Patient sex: F
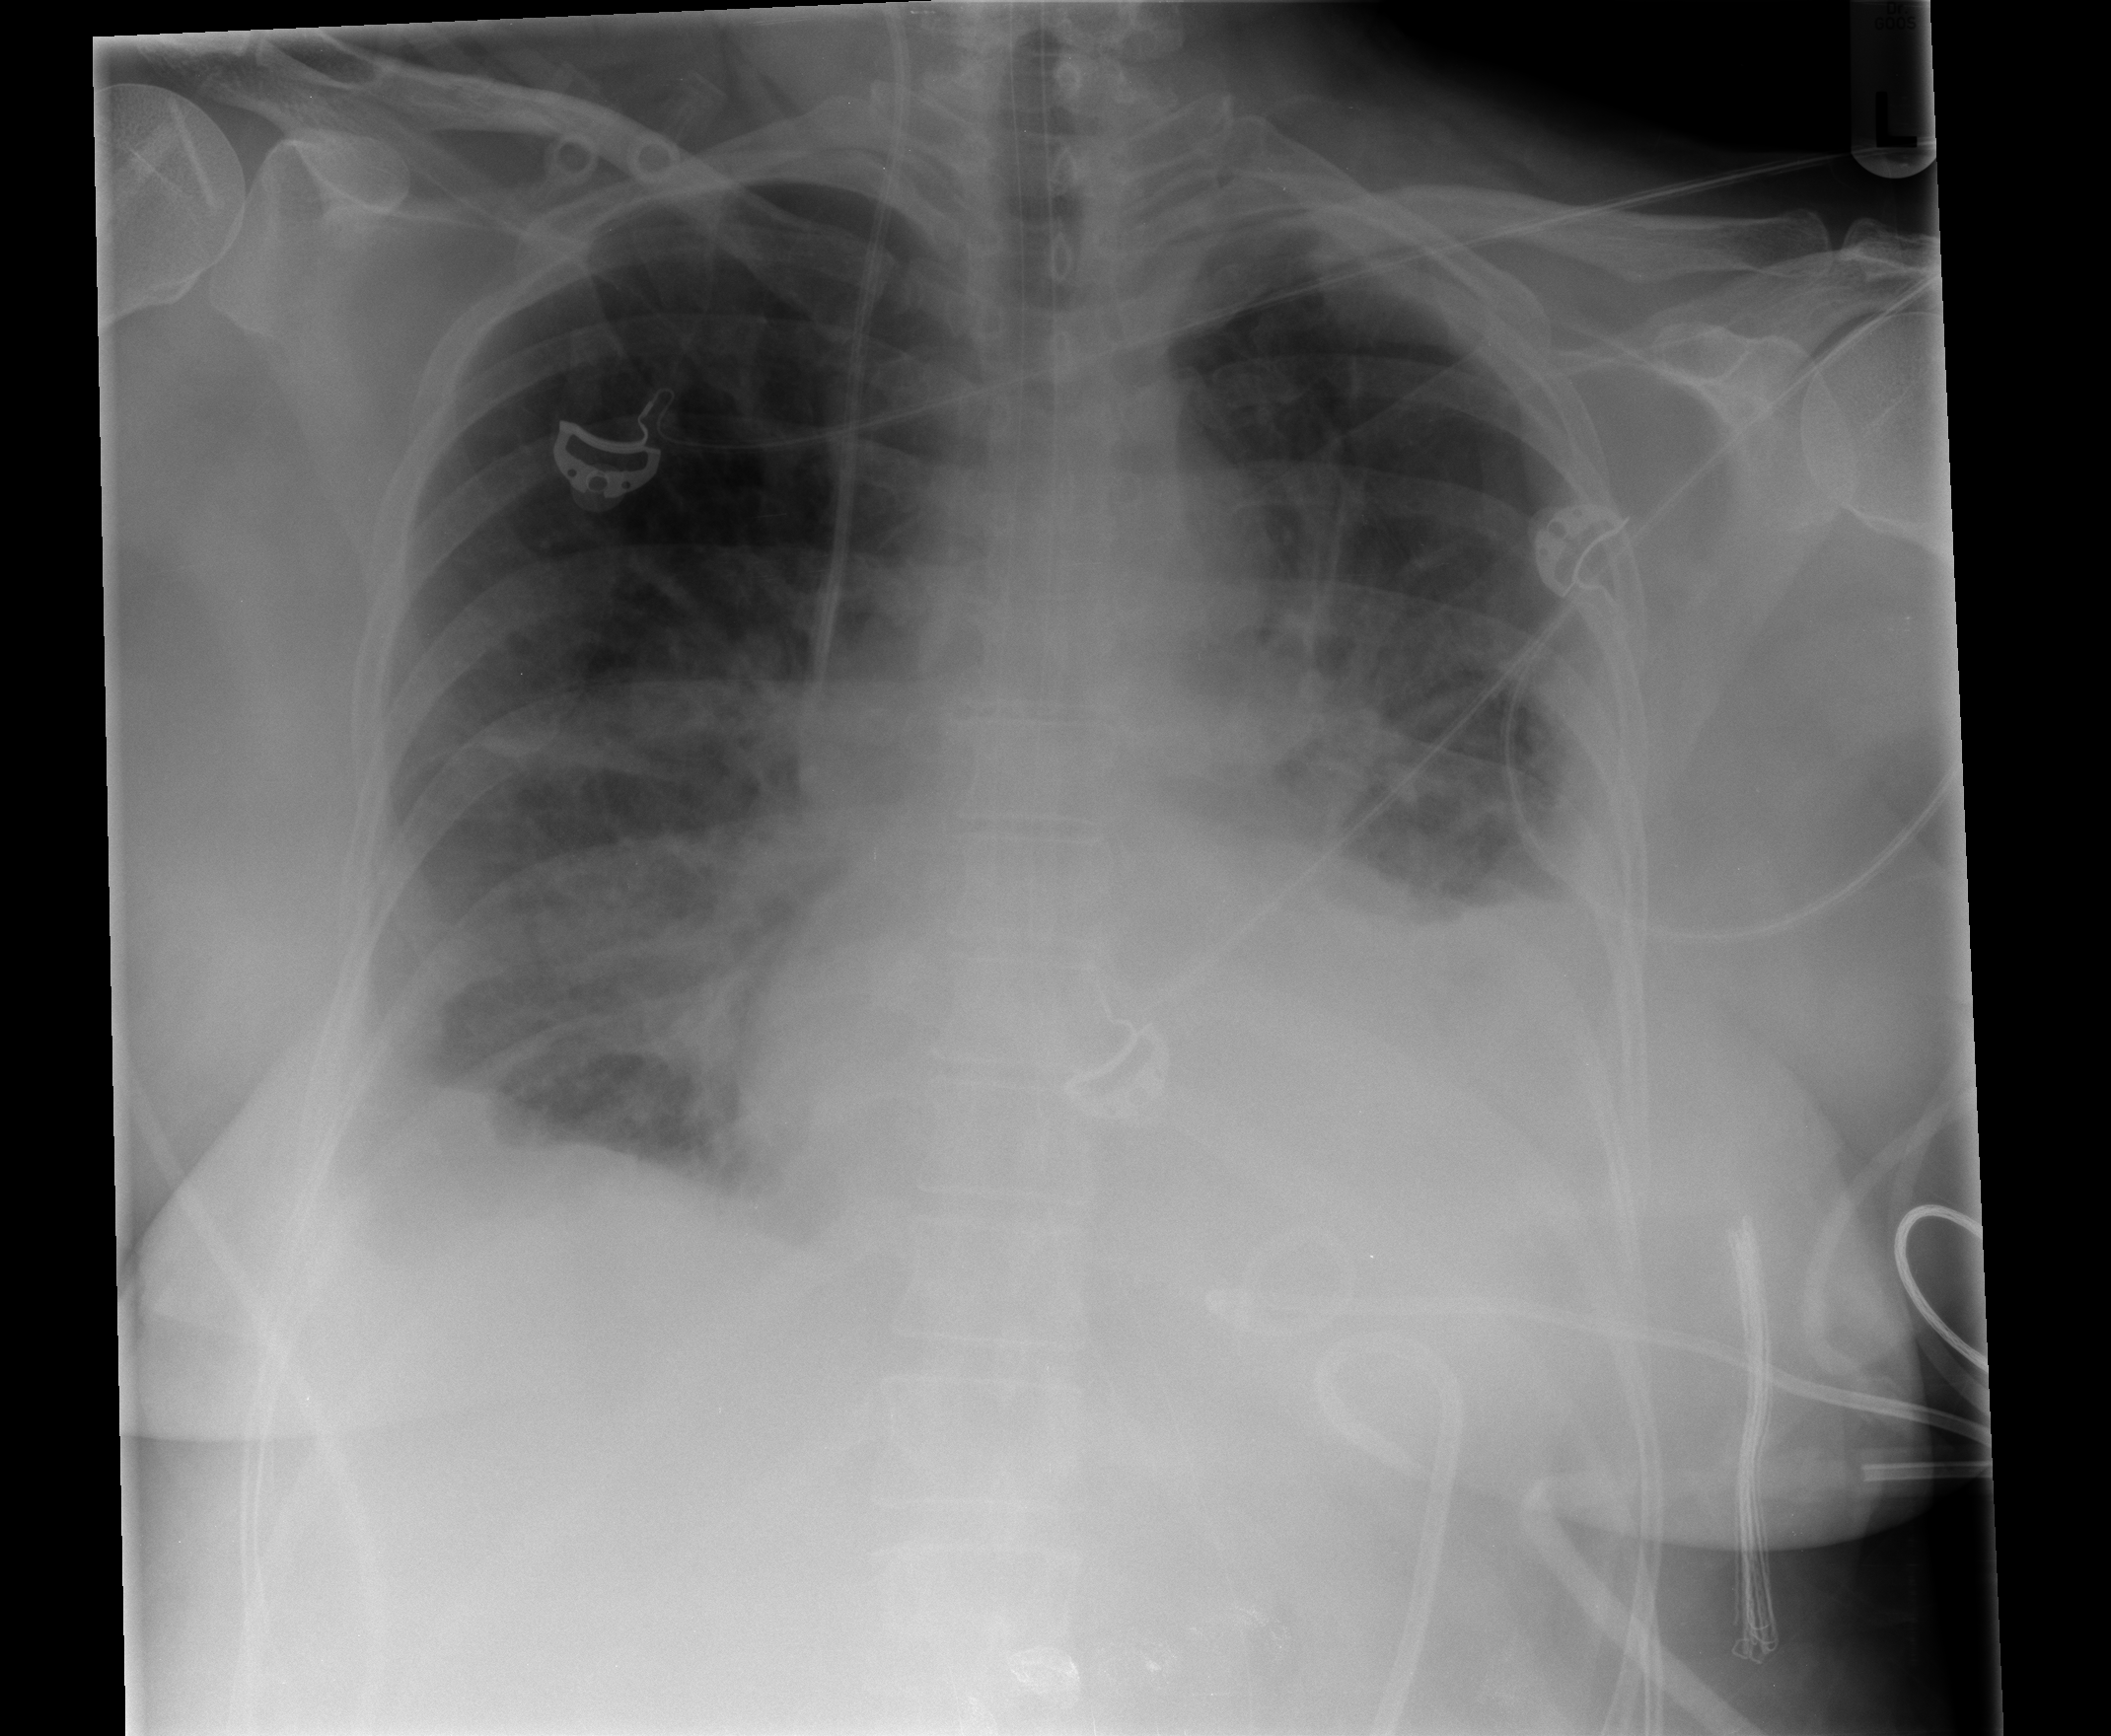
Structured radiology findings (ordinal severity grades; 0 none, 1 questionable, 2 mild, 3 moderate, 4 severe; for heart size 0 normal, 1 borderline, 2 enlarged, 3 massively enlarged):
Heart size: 1
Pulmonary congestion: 2
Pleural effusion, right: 2
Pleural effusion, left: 3
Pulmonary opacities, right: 0
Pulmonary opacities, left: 0
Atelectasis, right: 2
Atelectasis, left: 2